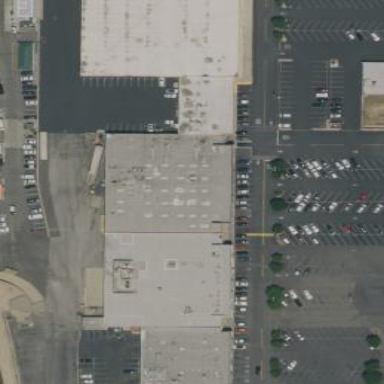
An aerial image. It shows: Retail building.